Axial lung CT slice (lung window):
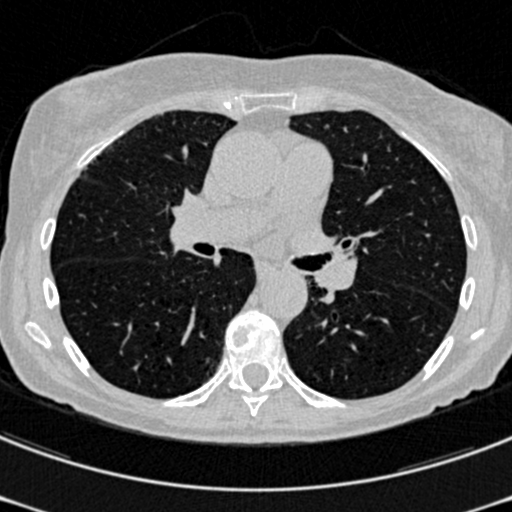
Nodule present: no